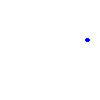
Particle: pion